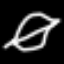
Label: leaf